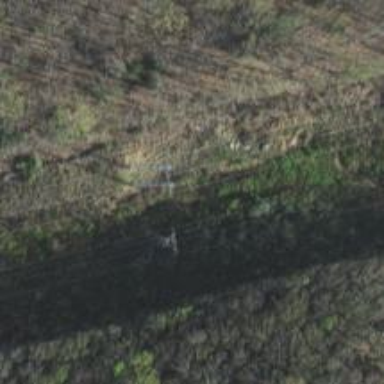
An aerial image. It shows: Power tower.